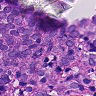
Metastatic tissue present: yes